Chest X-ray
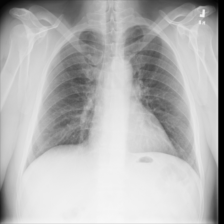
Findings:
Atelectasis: negative
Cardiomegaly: negative
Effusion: negative
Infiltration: negative
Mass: negative
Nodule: negative
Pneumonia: negative
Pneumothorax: negative
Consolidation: negative
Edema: negative
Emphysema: negative
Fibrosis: negative
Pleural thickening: negative
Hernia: negative